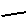
Label: line